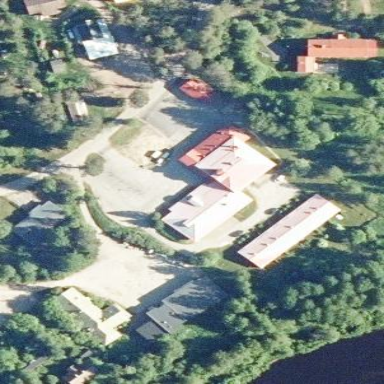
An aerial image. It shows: Commercial building.